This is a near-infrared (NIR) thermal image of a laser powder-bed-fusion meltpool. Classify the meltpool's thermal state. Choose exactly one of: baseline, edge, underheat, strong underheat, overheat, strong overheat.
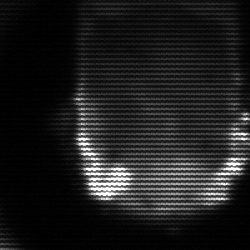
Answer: baseline